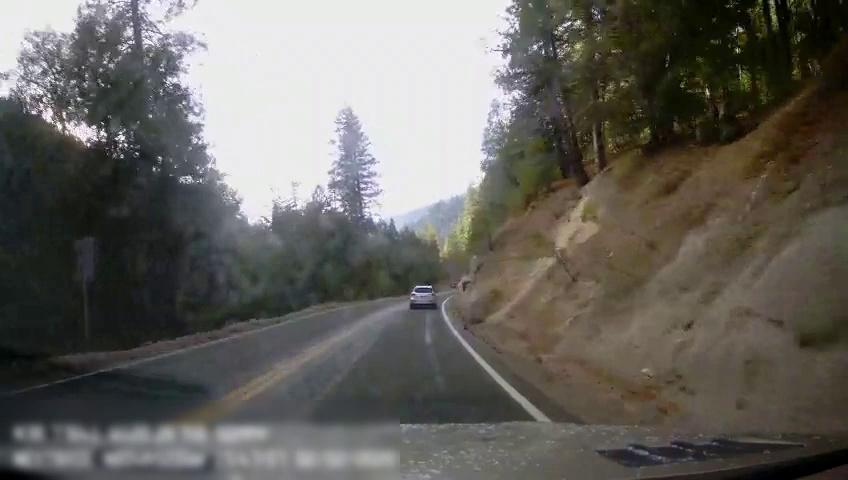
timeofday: Day
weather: Sunny
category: Drivable Space
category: Vehicles | Car
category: Lanes | Opposite Lane
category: Lanes | Current Lane
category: Lanes | Current Lane
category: Lanes | Current Lane